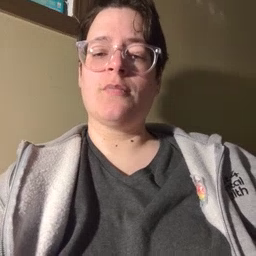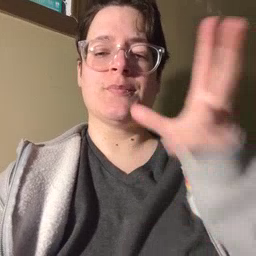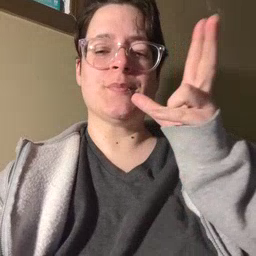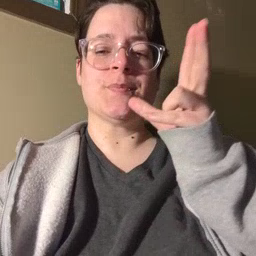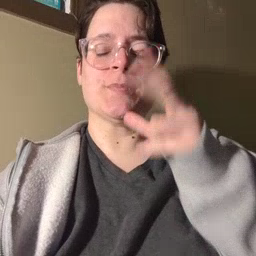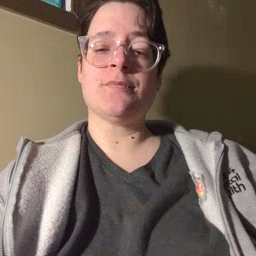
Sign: hen